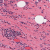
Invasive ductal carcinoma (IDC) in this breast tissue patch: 0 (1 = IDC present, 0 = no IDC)